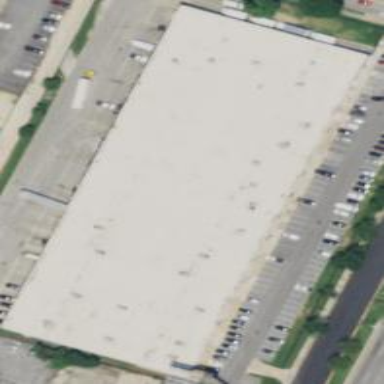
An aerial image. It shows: Industrial building.